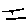
Label: line